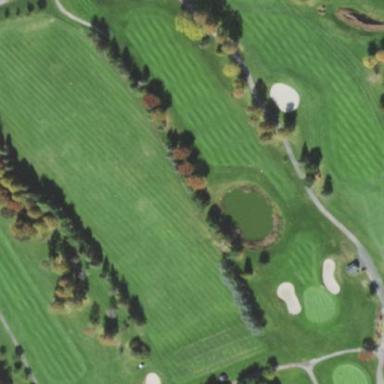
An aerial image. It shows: Grassy area designated as driving range for golf.